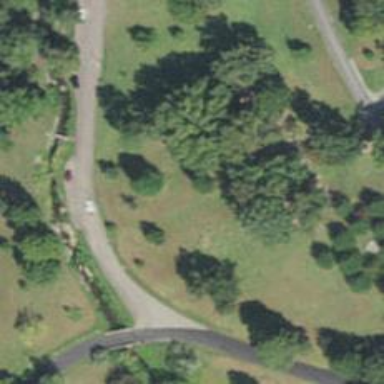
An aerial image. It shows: Disc golf basket.